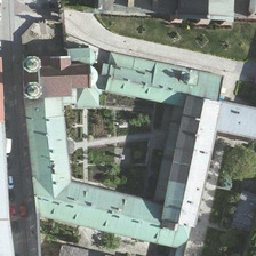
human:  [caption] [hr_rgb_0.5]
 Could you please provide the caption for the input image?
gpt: There are several green trees in the church.

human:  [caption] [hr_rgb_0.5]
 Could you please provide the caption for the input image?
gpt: Some green trees are in a church.

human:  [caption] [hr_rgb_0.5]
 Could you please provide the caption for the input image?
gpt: Some green trees are in the church.

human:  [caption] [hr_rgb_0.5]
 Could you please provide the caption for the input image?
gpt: There are some green trees in the church.

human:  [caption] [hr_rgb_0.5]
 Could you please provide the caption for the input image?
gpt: There are some green trees in the church.